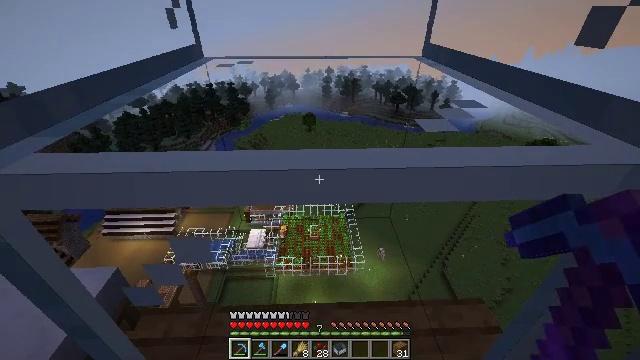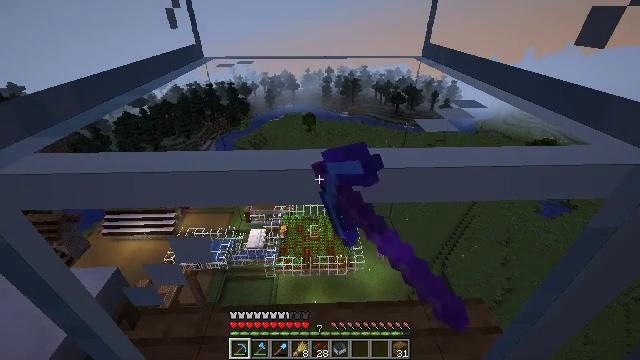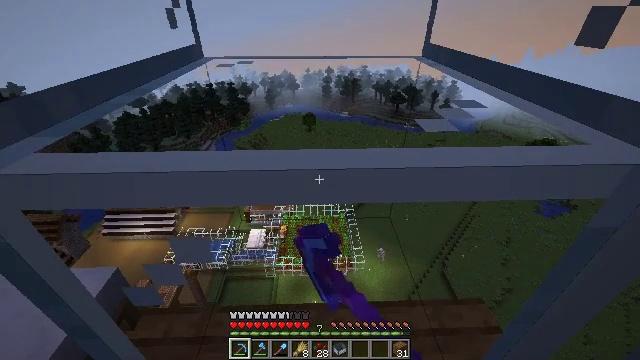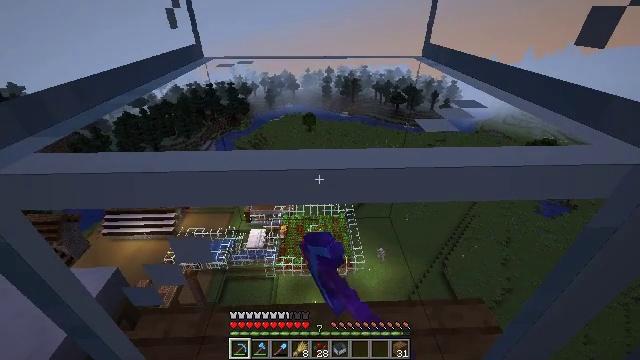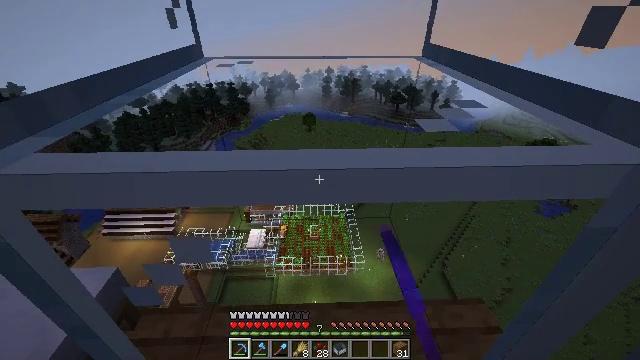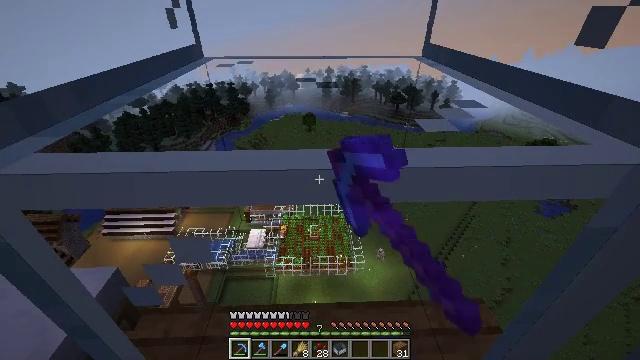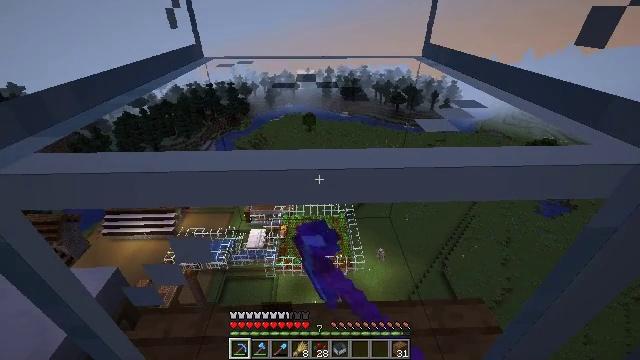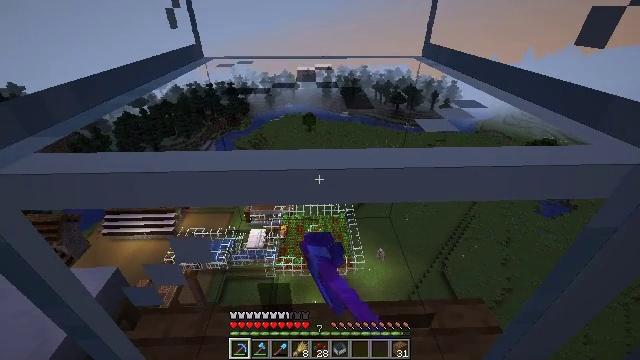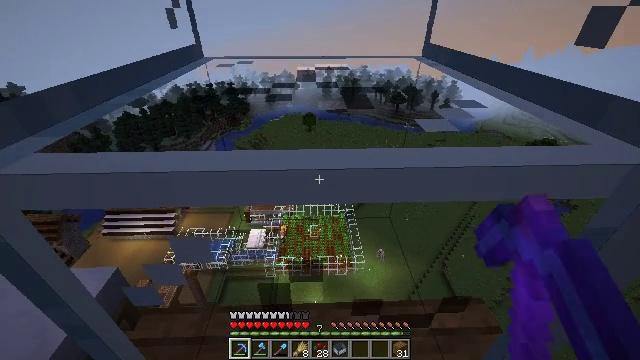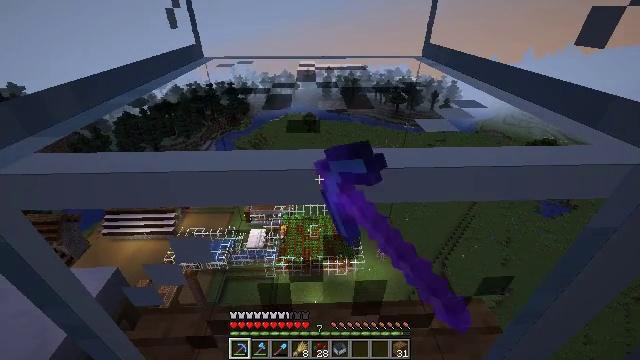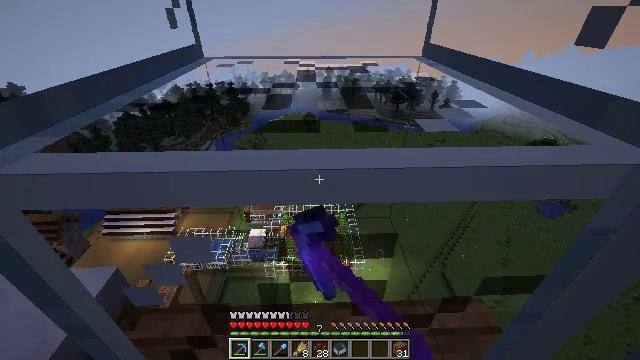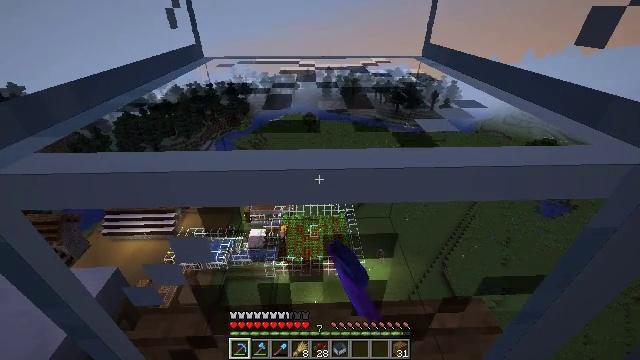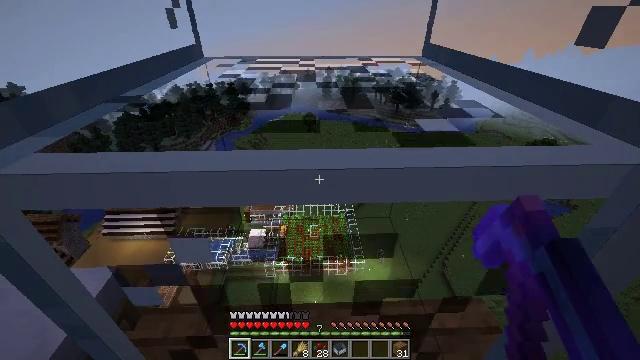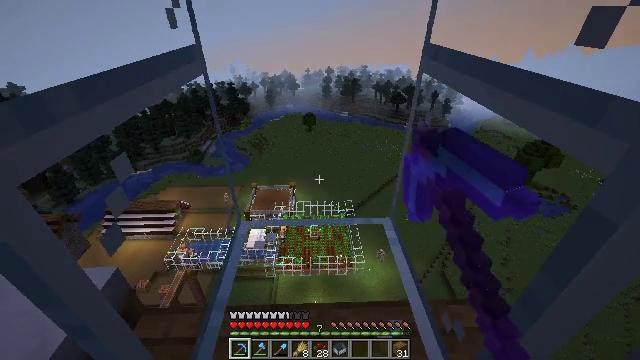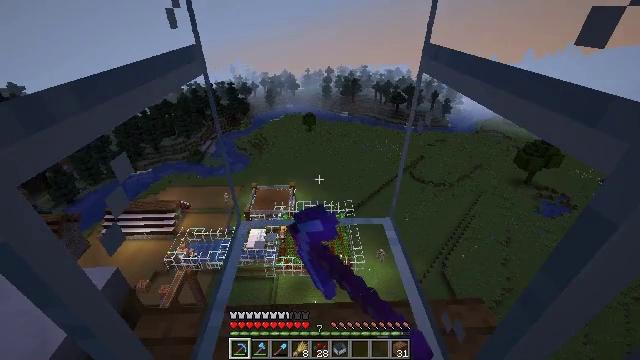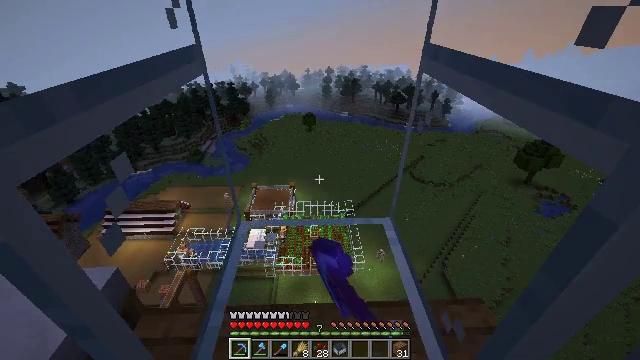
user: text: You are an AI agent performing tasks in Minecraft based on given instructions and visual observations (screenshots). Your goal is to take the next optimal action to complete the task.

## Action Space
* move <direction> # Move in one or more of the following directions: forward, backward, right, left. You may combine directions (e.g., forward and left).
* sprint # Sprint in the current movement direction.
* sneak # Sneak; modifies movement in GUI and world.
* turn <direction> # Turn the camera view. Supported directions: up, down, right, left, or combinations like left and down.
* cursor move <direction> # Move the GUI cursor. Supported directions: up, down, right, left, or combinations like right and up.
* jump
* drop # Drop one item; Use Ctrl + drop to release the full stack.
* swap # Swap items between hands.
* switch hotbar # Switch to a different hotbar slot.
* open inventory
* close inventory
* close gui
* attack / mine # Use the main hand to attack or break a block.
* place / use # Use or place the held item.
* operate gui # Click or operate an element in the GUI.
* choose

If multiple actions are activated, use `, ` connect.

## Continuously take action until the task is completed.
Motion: motion action
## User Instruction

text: Destroy the glass.
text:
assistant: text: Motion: attack / mine
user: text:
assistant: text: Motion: attack / mine
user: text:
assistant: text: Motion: attack / mine
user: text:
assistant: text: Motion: attack / mine
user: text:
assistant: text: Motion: attack / mine
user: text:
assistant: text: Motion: attack / mine
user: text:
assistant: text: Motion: attack / mine
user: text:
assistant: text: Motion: attack / mine
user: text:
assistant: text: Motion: attack / mine
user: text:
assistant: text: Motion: attack / mine
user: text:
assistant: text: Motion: attack / mine
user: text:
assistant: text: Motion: attack / mine
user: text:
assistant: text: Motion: attack / mine
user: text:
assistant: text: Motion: attack / mine
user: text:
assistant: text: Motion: attack / mine
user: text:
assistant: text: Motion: attack / mine
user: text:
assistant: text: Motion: attack / mine
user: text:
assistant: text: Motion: attack / mine